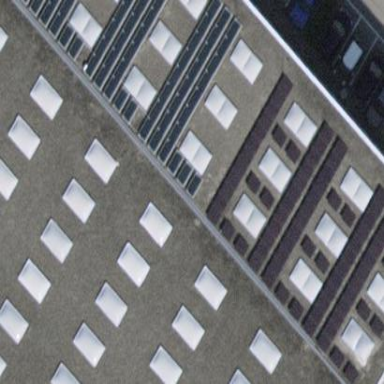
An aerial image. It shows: Solar photovoltaic panel generator.